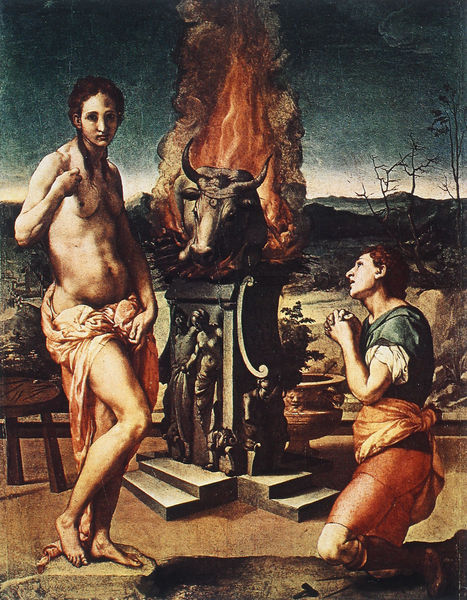
Titel: Pygmalion und Galateia
Künstler: Bronzino
Institution: Florenz, Palazzo Vecchio
Schlagwörter: akt, baum, dunkel, feuer, fuß, hand, himmel, kopf, mann, nackt, schurz, wolken, bäume, landschaft, äste, brust, busen, frau, haar, hell, holz, orange, stuhl, rot, tier, tuch, malerei, arm, schale, sockel, stein, horn, hände, horizont, haare, pose, beine, relief, brüste, zöpfe, berge, kuh, rind, hocker, schemel, treppe, treppen, weib, zopf, stufe, stufen, nabel, bauch, halbnackt, kontrapost, katze, gefäss, brennen, flammen, verbrannt, knien, beten, gebet, allegorie, altar, isaak, opfer, hörner, anbeten, anbetung, ochse, stier, stierkopf, love, kalb, ochs, fire, abraham, anbetend, bittend, help, götze, ignoranz, hate, rinderkopf, heiden, power, gebe, gefüß, heidin, admiration, flammensäule